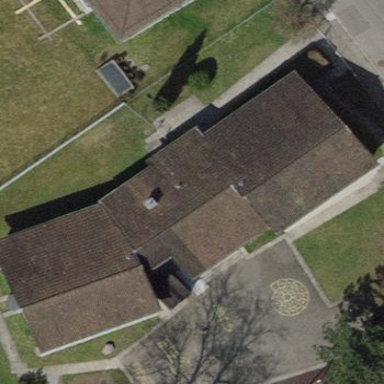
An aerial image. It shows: Kindergarten.